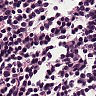
Metastatic tissue present: no